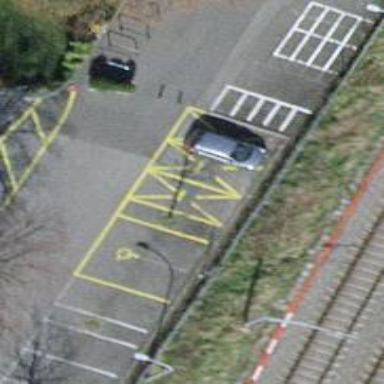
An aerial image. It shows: Disabled parking space.